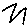
Label: zigzag